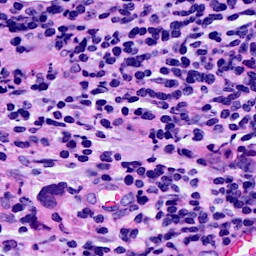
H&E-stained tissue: Breast